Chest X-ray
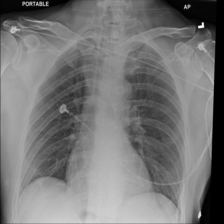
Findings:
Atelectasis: negative
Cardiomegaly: negative
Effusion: negative
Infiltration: positive
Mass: negative
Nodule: negative
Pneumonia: negative
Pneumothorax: negative
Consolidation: negative
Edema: negative
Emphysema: negative
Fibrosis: negative
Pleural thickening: negative
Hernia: negative